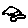
Label: bird